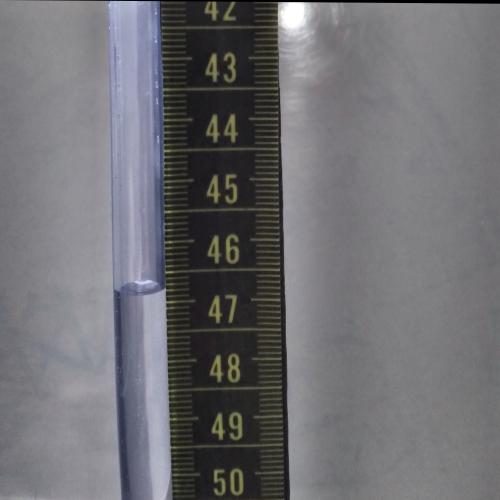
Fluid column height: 46.8 cm